Aerial crown-view tile of a tropical tree (Barro Colorado Island, Panama), acquired 20250915:
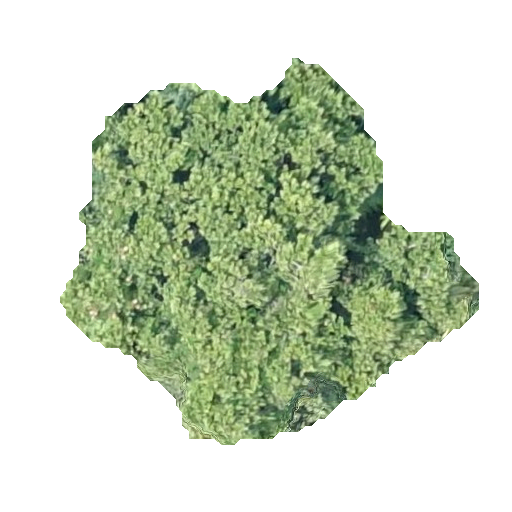
Species: Anacardium excelsum
GBIF accepted scientific name: Anacardium excelsum
Crown area: 145.786 m²